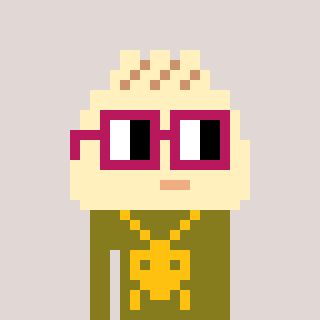
a pixel art character with square dark red glasses, a porkbao-shaped head and a gunk-colored body on a warm background